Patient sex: M
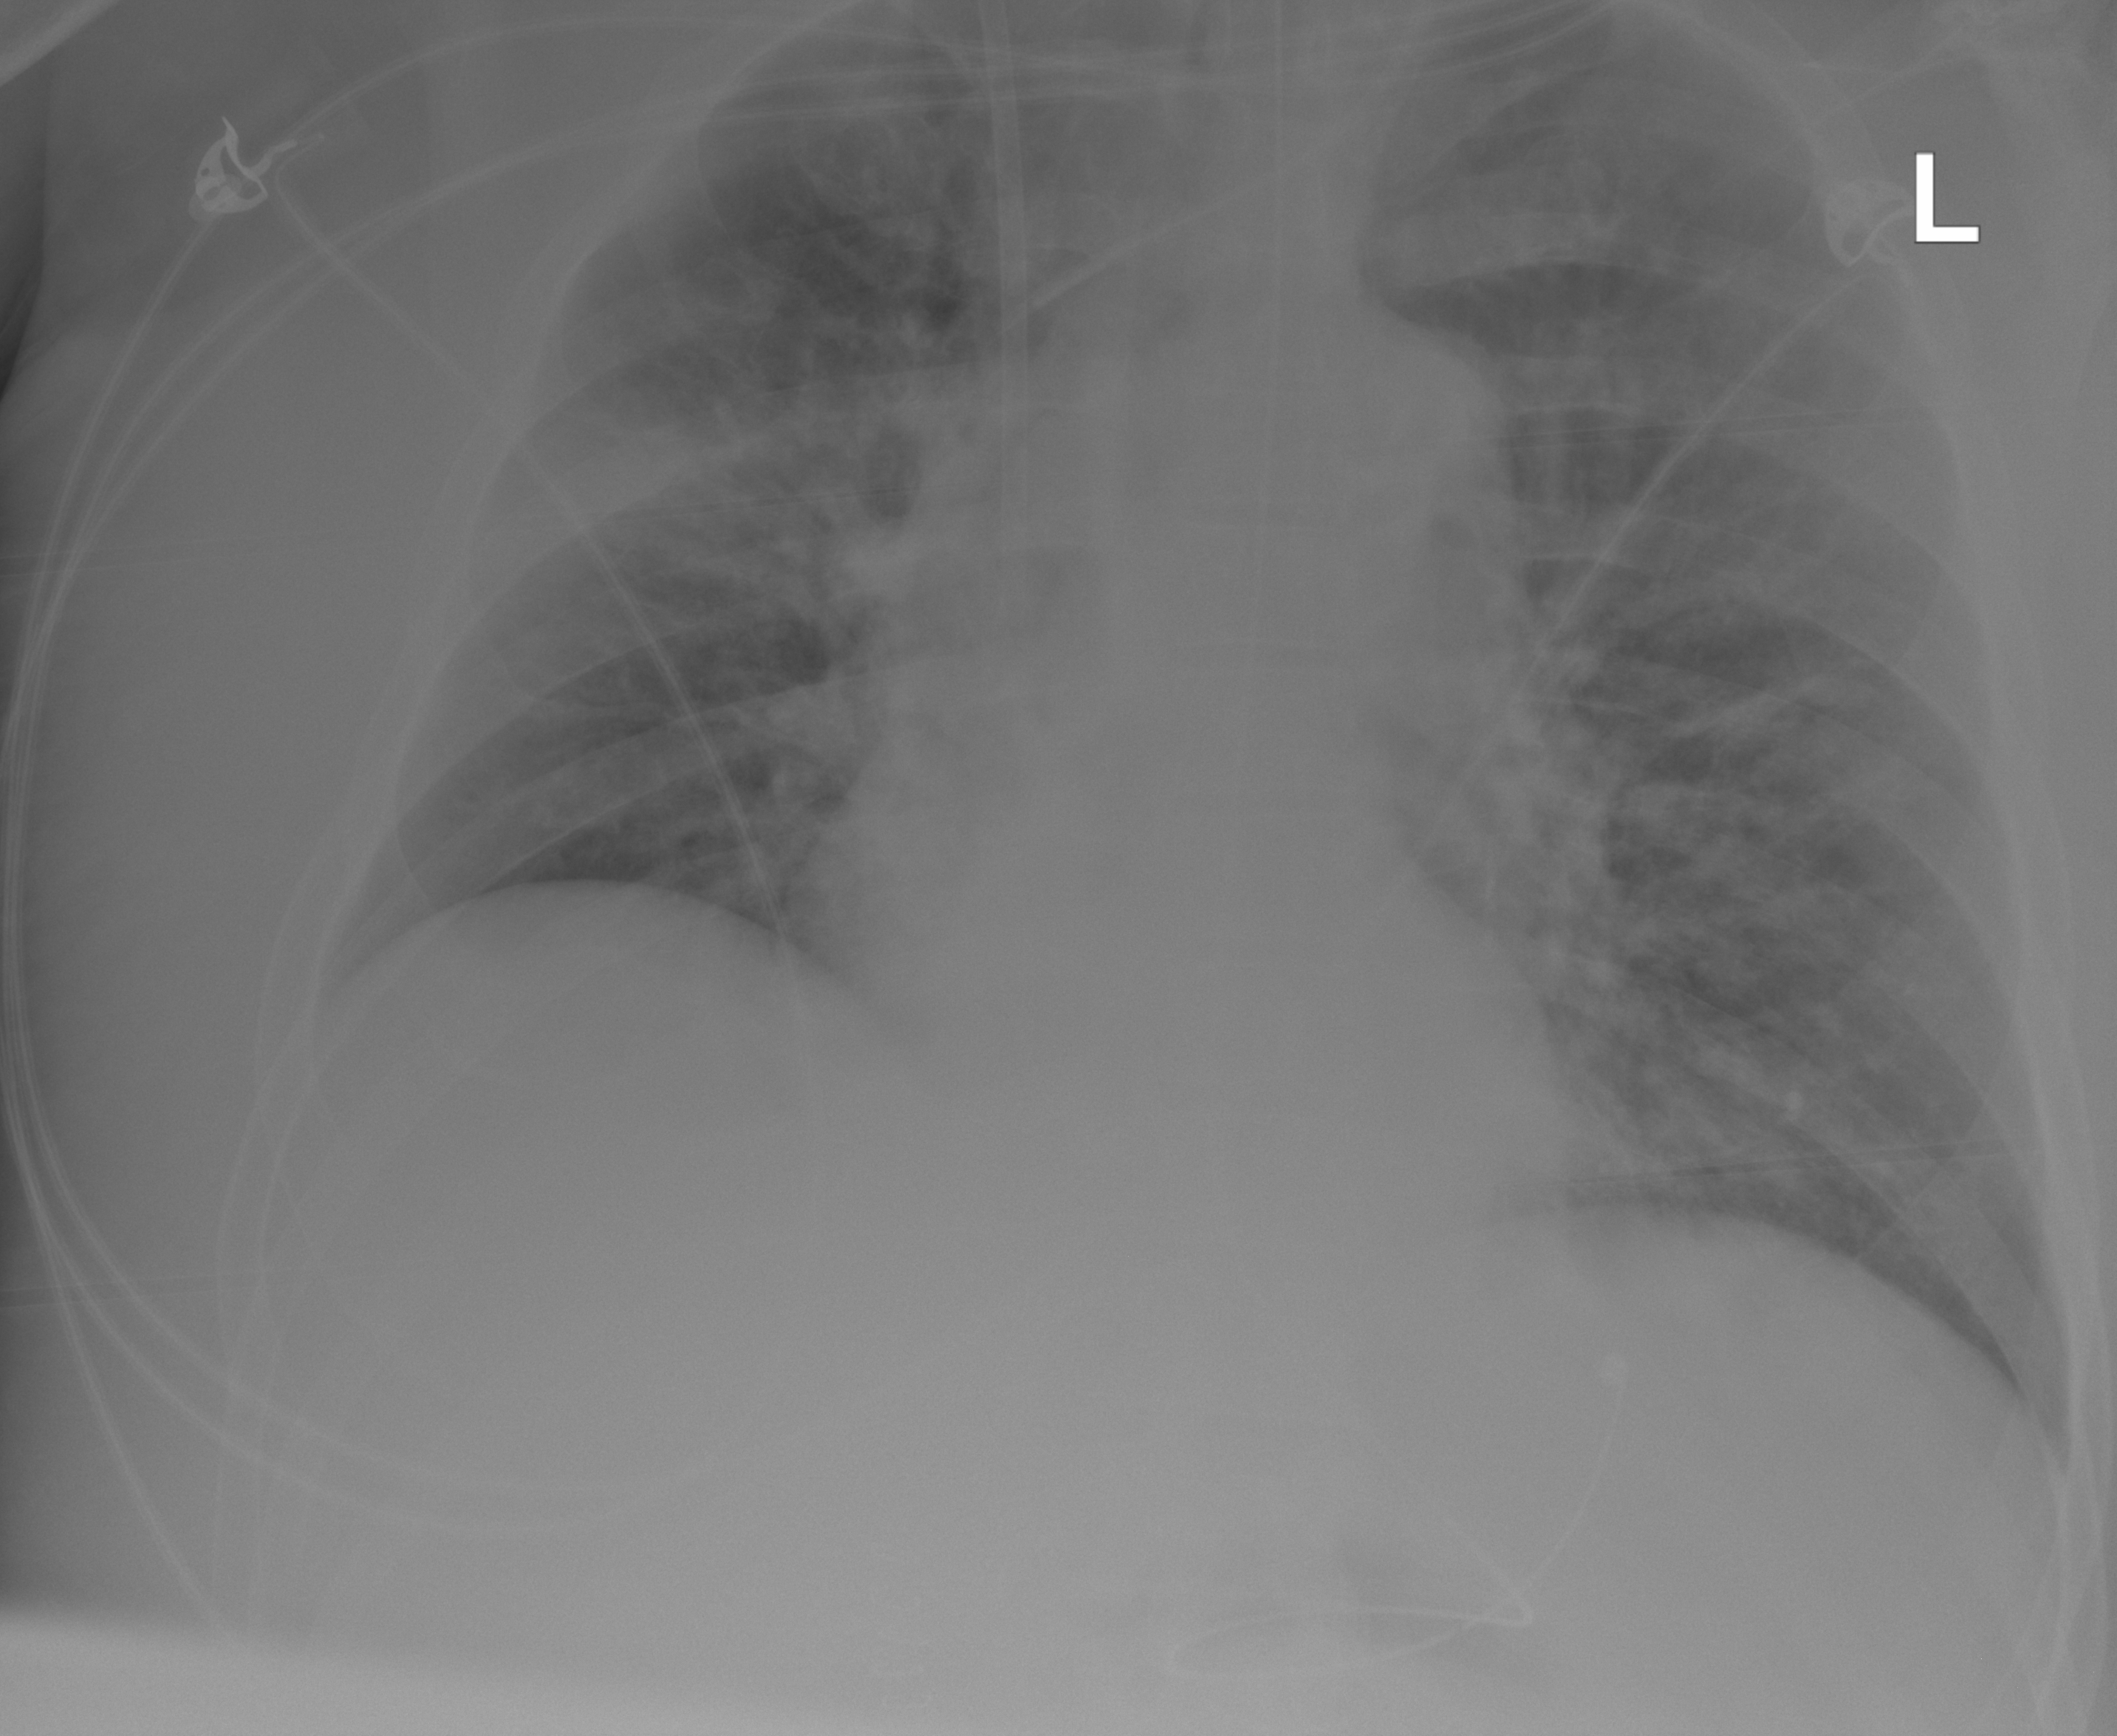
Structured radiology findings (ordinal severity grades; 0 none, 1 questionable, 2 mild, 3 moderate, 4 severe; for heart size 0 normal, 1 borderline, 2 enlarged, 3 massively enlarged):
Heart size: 0
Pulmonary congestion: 2
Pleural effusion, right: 0
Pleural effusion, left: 0
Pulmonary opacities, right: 2
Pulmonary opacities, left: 2
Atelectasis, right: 2
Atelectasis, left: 2